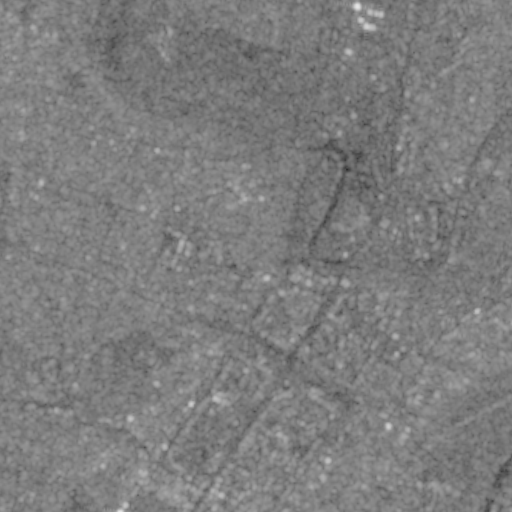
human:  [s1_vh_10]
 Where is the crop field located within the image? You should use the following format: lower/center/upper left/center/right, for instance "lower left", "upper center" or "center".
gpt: The crop field is located in the upper left of the image.
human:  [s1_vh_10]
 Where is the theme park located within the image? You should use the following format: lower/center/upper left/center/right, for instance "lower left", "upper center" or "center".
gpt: The theme park is located in the upper right of the image.
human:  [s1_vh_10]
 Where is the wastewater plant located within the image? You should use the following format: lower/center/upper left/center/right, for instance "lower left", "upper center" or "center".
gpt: The wastewater plant is located in the center right of the image.
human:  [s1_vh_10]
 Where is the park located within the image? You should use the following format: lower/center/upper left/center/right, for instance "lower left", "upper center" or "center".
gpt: There is no park in the image.

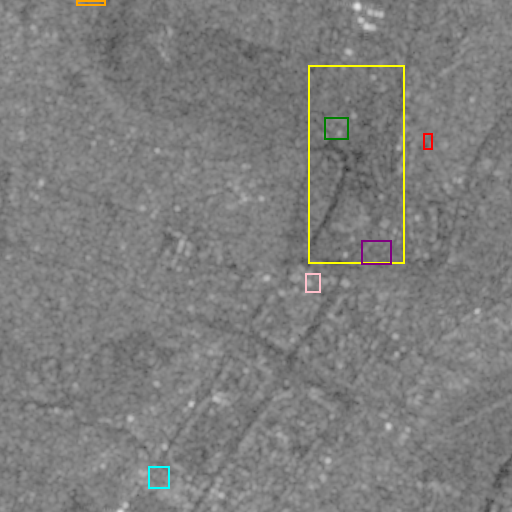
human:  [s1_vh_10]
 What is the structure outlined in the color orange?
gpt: The structure outlined in orange is a crop field.
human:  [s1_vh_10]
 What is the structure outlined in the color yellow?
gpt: The structure outlined in yellow is a park.
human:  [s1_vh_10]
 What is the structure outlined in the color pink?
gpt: The structure outlined in pink is a parking lot.
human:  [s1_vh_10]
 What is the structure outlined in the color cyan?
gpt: The structure outlined in cyan is a power substation.
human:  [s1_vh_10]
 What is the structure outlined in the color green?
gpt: The structure outlined in green is a theme park.
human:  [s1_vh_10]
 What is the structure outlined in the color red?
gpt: The structure outlined in red is a track.
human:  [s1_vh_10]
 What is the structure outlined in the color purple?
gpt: The structure outlined in purple is a wastewater plant.
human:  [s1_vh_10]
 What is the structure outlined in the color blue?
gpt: There is no blue outline.